Question: There's some non-optimal code in a program like this (Pseudo code to give you an idea):
'''
public void button1_click()
{
picturebox1.Image = someBitmap;
someBitmap.LockBits(...);
Parallel.For(..., () => DoSomethingWith(someBitmap));
someBitmap.UnlockBits(...);
}
'''
From time to time, the program crashes, saying that the bitmap is already locked. I don't need debugging help and I don't need code to fix the problem. I can easily fix it.
What bothers me more is the fact that I don't understand how that can happen. IMHO the UI thread is blocked. No windows messages should be able to be processed while the 'button1_click' method is executing. Unless, of course, someone calls 'DoEvents()', which is not the case.
Still, when I look at the call stack, it shows this:

As you can see, the 'Parallel.For()' call is still on the stack. It's not completed yet. The .NET code reached a ManualResetEventSlim and should be waiting. From <URL>' methods do message dispatching.
Still, at that point, a 'WM_PAINT' message got processed, causing the picture box to access the bitmap while that bitmap is still locked by 'LockBits()'.
What's going on here? Where's my understanding of UI thread blocking wrong?
<URL> asked whether this only happens during debugging. Indeed that seems to be true. I gave it 10 runs and it never crashed. So it seems the debugger is not my friend this time.
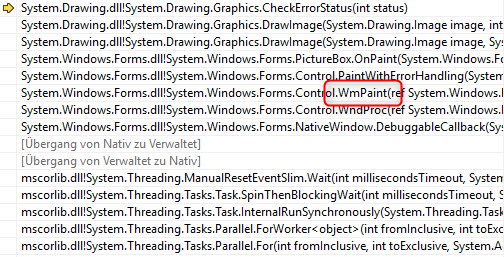
Answer: There are several ways to achieve this:
- <URL>
When you are waiting some messages are still pumped. This includes COM messages which are seemingly also used by the debugger.
The message pumping behavior of Windows Forms and WPF has changed several times since .NET 4.0. It can hit your application at any time if you are called via UI automation libraries if you have pending posted messages.